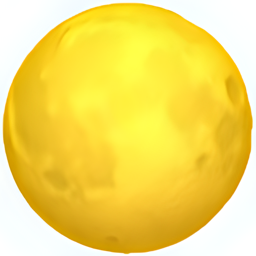
Name: full moon symbol
Emoji: 🌕
Group: Travel & Places
Sub-group: sky & weather